Question: Count the number of objects in the diagram.
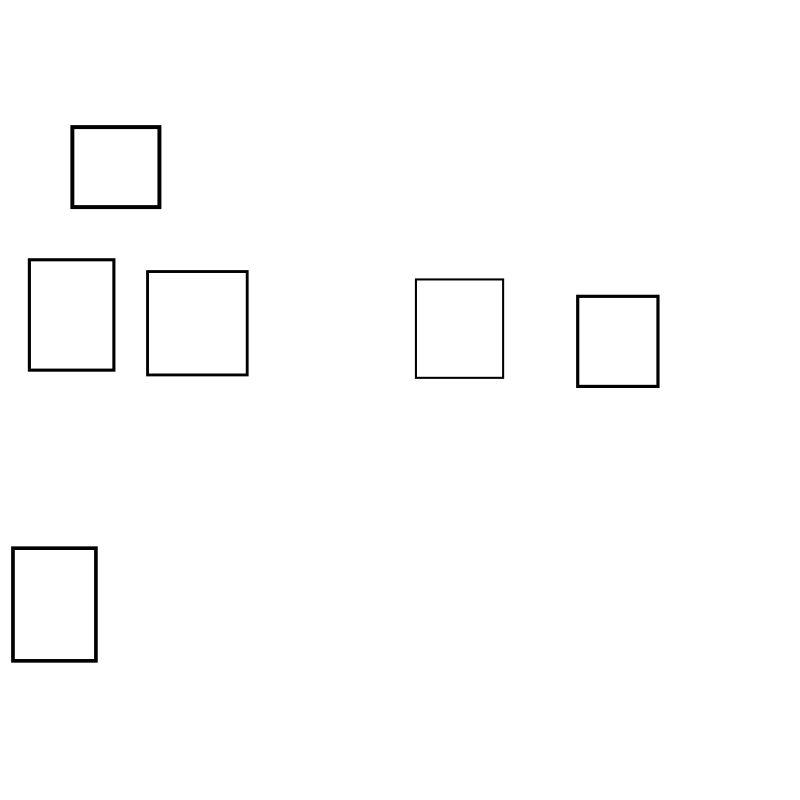
Answer: 6